Question: 1. I have a guestbook.
2. I would like to rotate every 1st post(-0.7deg) and every 2nd .post(0.7deg)
3. The .chain has only a background-image.
4. When there's no .chain div, it works with .post:nth-child(2n+1)
5. With this css i can only rotate all in the same direction.
6. I tried everything, but it doesn't work. Please help me.

The html:
'''
<form></form>
<div class="chain"></div>
<article class="post">
<h3>Peter Parker</h3>
<span class="time">2014.03.17 18:53</span>
<span class="message">This is a nice page.</span>
</article>
<div class="chain"></div>
<article class="post">
<h3>John Smith</h3>
<span class="time">2014.03.17 18:00</span>
<span class="message">Hi! My name is John</span>
</article>
...
'''
The css:
'''
.post{
border: 30px solid transparent;
border-image:url("stb/border.png") 45 45 45 45 repeat stretch;
border-width:20px 20px 20px 20px;
-moz-border-image:url("stb/border.png") 45 45 45 45 repeat stretch;
-webkit-border-image:url("stb/border.png") 45 45 45 45 repeat stretch;
border-image-outset: 10px;
background-color:#fffcd6;
text-align:center;
}
.chain{
margin:0 auto;
height:30px;
width:30px;
min-width:30px;
min-height:30px;
background: url('stb/lanc.png');
background-repeat: repeat-y;
background-position: center center;
}
.post:nth-child(4n+3) .post:nth-child(4n+4){
-ms-transform:rotate(0.7deg);
-webkit-transform:rotate(0.7deg);
transform:rotate(0.7deg);
}
.post:nth-child(4n+1) .post:nth-child(4n+2){
-ms-transform:rotate(-0.7deg);
-webkit-transform:rotate(-0.7deg);
transform:rotate(-0.7deg);
}
'''
I tried this one too:
'''
.chain:nth-child(odd) .vk:nth-child(odd){
-ms-transform:rotate(0.7deg);
-webkit-transform:rotate(0.7deg);
transform:rotate(0.7deg);
}
'''
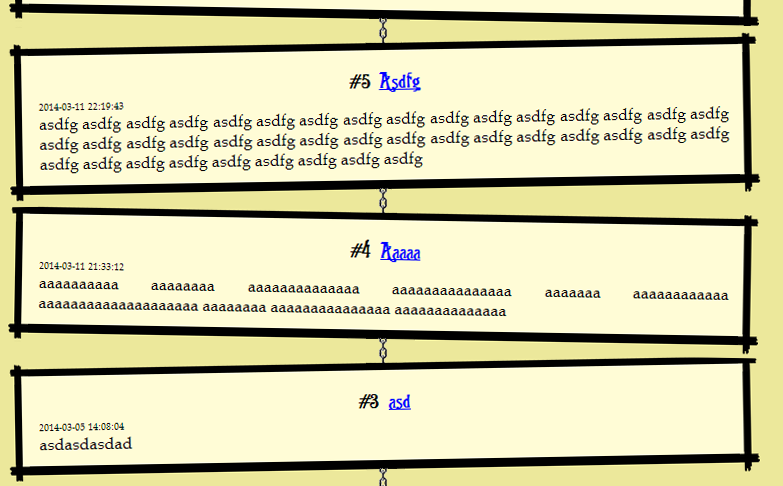
Answer: You need commas between the selectors. You were using the <URL>.
<URL>
'''
.post:nth-child(4n+3), .post:nth-child(4n+4){
/* ^ */
-ms-transform:rotate(0.7deg);
-webkit-transform:rotate(0.7deg);
transform:rotate(0.7deg);
}
.post:nth-child(4n+1), .post:nth-child(4n+2){
/* ^ */
-ms-transform:rotate(-0.7deg);
-webkit-transform:rotate(-0.7deg);
transform:rotate(-0.7deg);
}
'''
You could probably simplify this and use ':nth-child(even)'/'nth-child(odd)'. This, however, wouldn't work because of the '<div class="chain"></div>' elements. You could therefore replace them with pseudo elements (':before'/':after') like this:
<URL>
'''
.post:nth-child(even) {
-ms-transform:rotate(2deg);
-webkit-transform:rotate(2deg);
transform:rotate(2deg);
}
.post:nth-child(odd) {
-ms-transform:rotate(-2deg);
-webkit-transform:rotate(-2deg);
transform:rotate(-2deg);
}
.post {
/* other styling.. */
position:relative;
}
.post:after {
content:'';
position: absolute;
height: 30px;
width: 30px;
background: url('//placehold.it/10x200');
background-repeat: repeat-y;
background-position: center center;
left: 50%;
top: 100%;
margin-left: -15px; /* Half the width.. */
}
'''